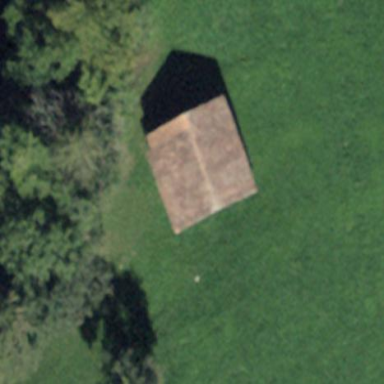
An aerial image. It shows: Rural barn.